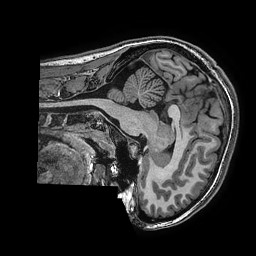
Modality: T1w
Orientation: sagittal
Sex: female
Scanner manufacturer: ge
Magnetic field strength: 3 T
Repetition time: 0.0077 s
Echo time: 0.003436 s